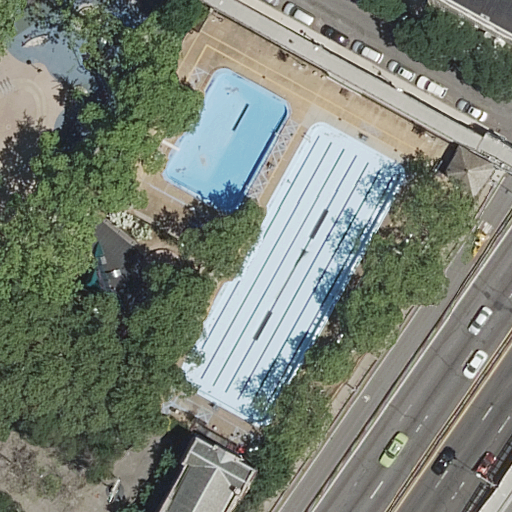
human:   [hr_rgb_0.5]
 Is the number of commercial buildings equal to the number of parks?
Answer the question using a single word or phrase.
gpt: no

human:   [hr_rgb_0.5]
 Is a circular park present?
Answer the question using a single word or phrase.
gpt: no

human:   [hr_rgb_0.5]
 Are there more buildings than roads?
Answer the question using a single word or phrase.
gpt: no

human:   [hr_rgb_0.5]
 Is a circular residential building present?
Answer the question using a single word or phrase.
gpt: no

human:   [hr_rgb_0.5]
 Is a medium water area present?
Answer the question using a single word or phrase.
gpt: yes

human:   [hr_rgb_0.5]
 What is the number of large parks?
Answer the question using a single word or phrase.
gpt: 1

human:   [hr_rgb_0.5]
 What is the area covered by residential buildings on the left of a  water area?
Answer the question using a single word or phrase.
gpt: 259m2

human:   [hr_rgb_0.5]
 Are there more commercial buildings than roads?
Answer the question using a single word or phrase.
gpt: no

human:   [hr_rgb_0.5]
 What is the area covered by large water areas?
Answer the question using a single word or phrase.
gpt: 1257m2

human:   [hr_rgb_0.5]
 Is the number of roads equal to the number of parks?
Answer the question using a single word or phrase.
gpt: no

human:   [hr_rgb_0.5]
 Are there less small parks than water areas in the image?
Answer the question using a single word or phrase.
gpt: yes

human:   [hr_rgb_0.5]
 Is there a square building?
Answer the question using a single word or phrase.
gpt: no

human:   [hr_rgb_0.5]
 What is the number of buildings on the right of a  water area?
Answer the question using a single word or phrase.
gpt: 1

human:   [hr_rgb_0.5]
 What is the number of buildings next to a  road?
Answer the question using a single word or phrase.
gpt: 2

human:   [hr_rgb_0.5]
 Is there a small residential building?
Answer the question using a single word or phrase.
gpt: no

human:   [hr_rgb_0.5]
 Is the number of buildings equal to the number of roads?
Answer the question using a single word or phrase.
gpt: no

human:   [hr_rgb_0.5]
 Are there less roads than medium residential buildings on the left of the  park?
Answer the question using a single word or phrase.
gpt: no

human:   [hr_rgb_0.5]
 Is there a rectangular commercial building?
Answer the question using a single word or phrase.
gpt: no

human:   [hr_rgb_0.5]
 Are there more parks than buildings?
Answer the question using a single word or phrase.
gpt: no

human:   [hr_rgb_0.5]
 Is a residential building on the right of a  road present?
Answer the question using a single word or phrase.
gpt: yes

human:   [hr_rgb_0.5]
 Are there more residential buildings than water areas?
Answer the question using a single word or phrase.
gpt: no

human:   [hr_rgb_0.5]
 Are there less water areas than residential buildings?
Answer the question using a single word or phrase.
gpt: no

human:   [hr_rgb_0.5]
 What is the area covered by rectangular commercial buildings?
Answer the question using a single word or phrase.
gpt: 0m2

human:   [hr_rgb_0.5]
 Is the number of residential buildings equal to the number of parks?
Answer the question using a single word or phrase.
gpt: no

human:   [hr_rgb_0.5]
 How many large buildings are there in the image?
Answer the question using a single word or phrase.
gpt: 0

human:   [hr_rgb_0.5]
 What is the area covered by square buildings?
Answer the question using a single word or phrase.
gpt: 0m2

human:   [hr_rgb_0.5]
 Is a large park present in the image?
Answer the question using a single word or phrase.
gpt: yes

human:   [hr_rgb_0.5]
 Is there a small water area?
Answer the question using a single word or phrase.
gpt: no

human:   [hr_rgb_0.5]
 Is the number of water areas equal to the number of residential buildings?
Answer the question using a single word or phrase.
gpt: yes

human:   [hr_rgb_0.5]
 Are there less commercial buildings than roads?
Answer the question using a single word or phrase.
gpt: yes

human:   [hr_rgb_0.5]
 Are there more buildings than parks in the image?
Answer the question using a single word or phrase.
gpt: yes

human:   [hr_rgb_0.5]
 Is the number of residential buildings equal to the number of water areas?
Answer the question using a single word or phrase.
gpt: yes

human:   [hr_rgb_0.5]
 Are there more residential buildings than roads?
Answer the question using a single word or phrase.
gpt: no

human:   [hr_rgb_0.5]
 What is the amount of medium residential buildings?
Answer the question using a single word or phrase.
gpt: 2

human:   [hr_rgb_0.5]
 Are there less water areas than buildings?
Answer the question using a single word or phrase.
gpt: no

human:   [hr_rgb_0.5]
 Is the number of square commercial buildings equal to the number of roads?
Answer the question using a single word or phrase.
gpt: no